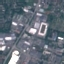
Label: Industrial